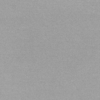
Label: dusty